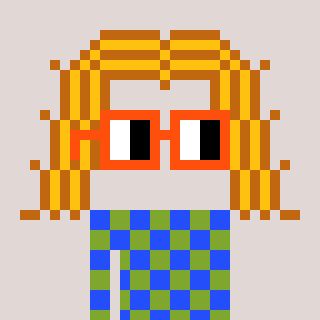
a pixel art character with square orange glasses, a hair-shaped head and a slimegreen-colored body on a warm background